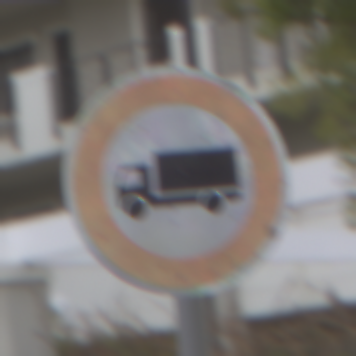
Verkehrszeichen: VerbotFuerKraftfahrzeugeUeberDreiKommaFuenfTonnen
Umgebung: Outdoor, Urban
Tageszeit: Midday
Wetter: Overcast
Licht: Natural
Jahreszeit: NotSpecified
Kontrast: LowContrast